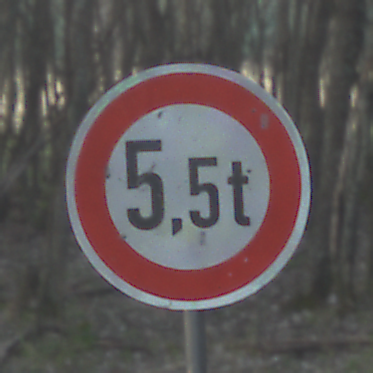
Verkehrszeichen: TatsaechlicheMasse
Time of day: SunriseSunset
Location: Outdoor (Nature)
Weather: Clear
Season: Winter
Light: Natural